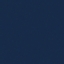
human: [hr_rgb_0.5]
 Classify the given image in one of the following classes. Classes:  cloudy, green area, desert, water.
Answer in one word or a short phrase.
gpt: water